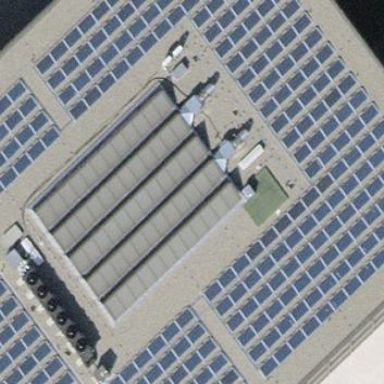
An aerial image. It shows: Solar thermal collector.